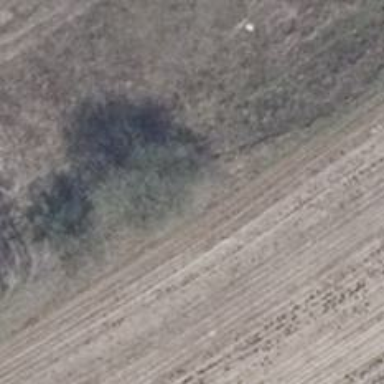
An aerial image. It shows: Row of trees in natural setting.